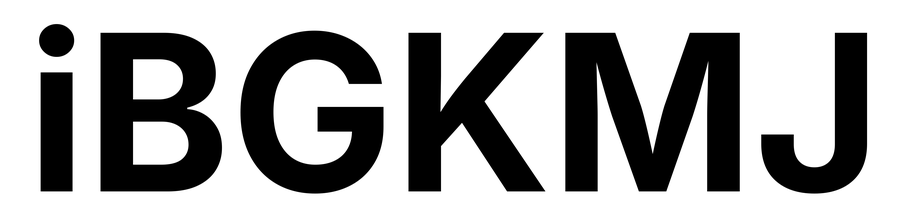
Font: Inter_Bold